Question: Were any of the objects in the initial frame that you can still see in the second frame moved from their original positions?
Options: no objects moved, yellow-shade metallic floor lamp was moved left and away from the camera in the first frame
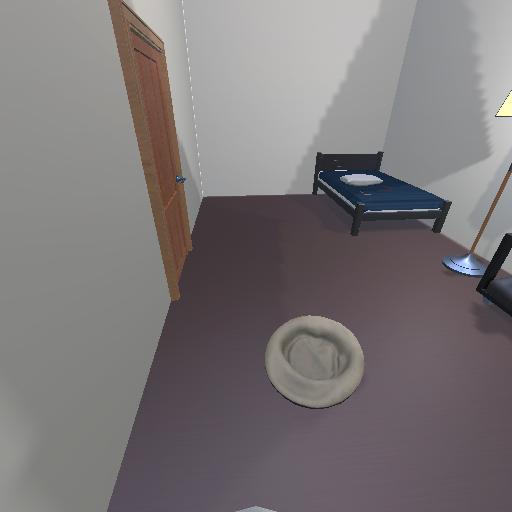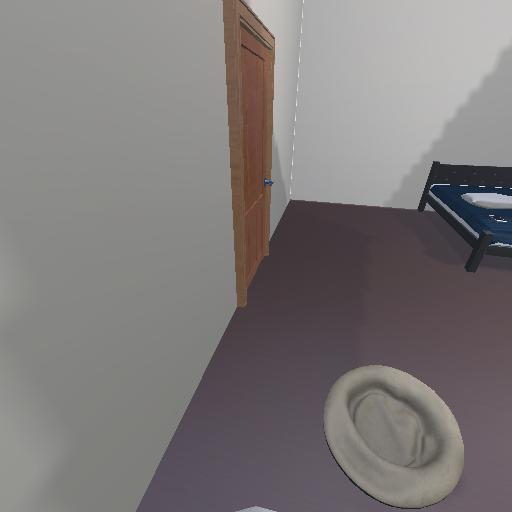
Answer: no objects moved